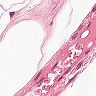
Metastatic tissue present: no